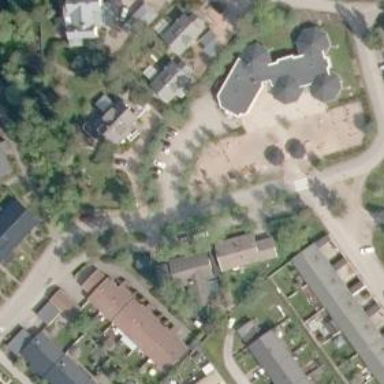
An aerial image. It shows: Kindergarten.